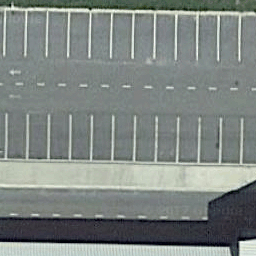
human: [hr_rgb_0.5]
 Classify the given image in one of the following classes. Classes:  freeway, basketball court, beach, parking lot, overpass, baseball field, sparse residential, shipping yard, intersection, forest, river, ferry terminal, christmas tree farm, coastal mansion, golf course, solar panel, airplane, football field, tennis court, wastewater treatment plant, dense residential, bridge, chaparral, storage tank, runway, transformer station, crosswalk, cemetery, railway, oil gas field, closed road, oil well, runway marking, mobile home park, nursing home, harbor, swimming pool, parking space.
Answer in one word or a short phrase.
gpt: parking space